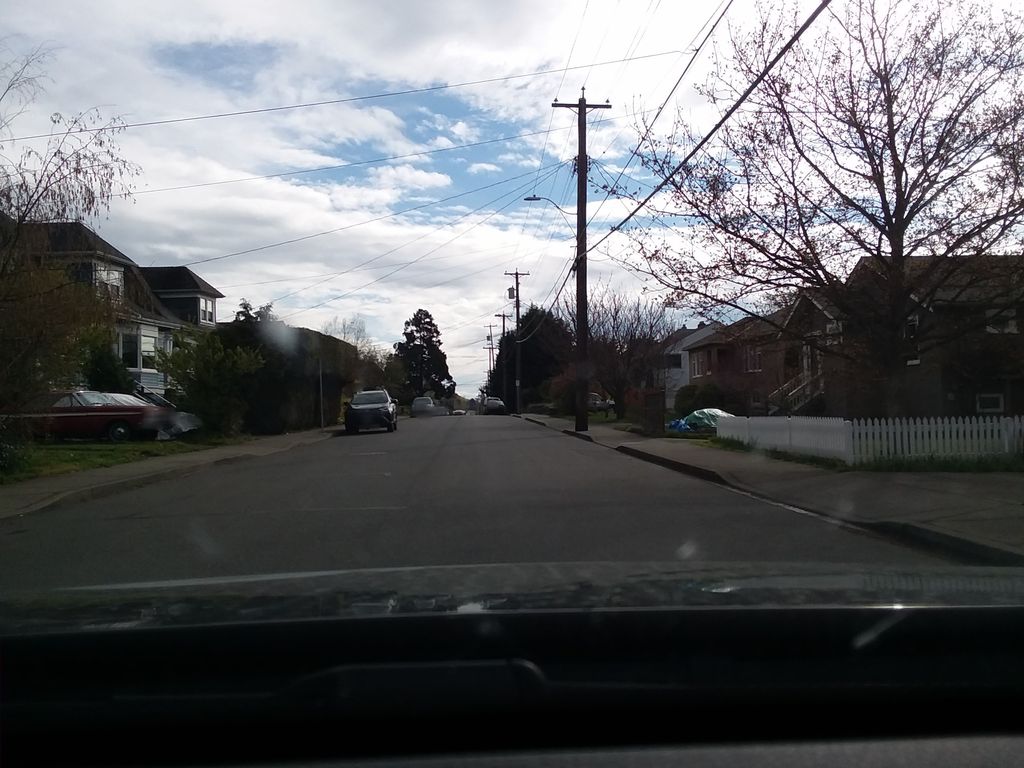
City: victoria